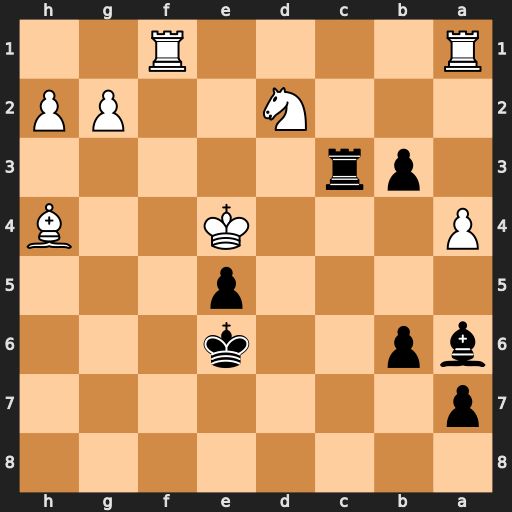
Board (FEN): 8/p7/bp2k3/4p3/P3K2B/1pr5/3N2PP/R4R2
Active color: b
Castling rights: -
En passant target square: -
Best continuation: Bb7#